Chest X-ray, PA view. Patient: 43 years old, sex F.
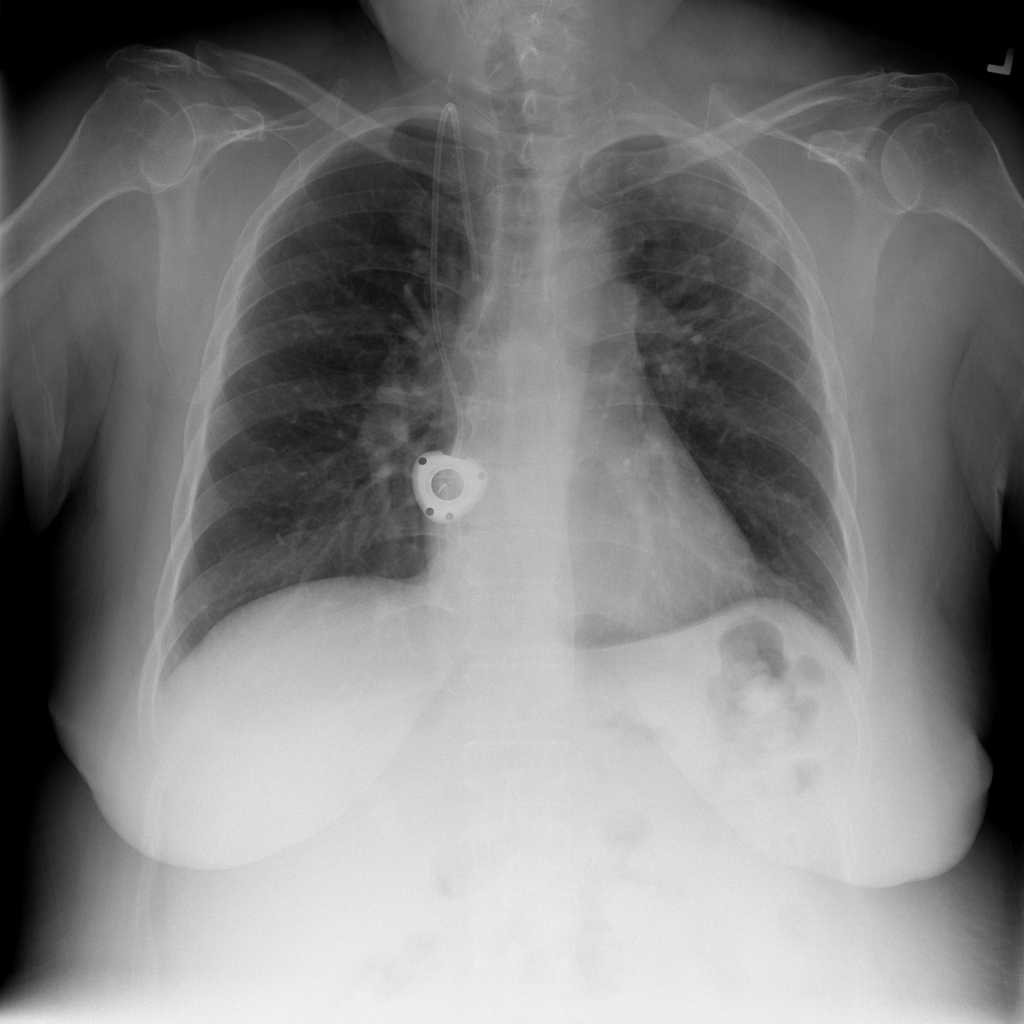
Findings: No Finding